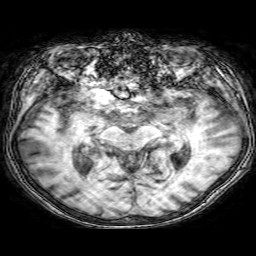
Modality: T1w
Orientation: coronal
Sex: female
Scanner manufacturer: philips
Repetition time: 0.008211 s
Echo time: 0.00379 s